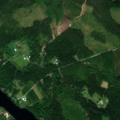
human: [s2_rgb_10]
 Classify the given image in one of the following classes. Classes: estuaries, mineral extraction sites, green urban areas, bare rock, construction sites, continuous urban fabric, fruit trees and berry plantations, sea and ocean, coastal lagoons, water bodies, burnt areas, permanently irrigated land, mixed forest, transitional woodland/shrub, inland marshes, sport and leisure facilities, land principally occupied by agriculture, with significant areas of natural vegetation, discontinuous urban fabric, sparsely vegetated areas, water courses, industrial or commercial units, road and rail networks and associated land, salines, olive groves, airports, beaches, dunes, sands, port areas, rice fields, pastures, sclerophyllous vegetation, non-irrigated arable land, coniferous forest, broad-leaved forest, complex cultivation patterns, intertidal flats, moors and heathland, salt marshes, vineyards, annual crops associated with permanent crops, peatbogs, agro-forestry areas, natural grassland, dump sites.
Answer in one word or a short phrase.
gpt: coniferous forest, mixed forest, transitional woodland/shrub, water bodies